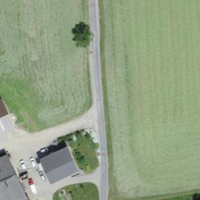
EUNIS habitat code: 24
Species observed at this site:
Vicia sepium